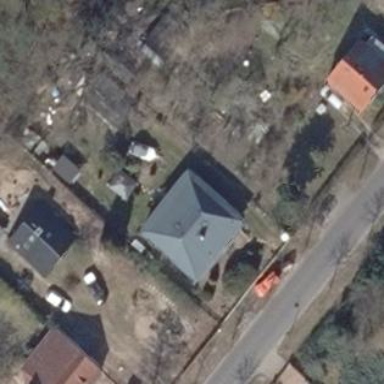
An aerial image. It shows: House with hipped roof.